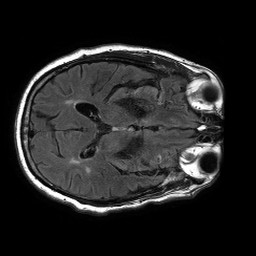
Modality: FLAIR
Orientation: axial
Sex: male
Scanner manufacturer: philips
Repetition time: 11 s
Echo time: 0.125 s